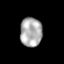
Tissue: lung
Cell type: Epithelial cells
Senescence score: 0.1196
Nuclear area (px): 630
Mean DAPI intensity: 172.186